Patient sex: M
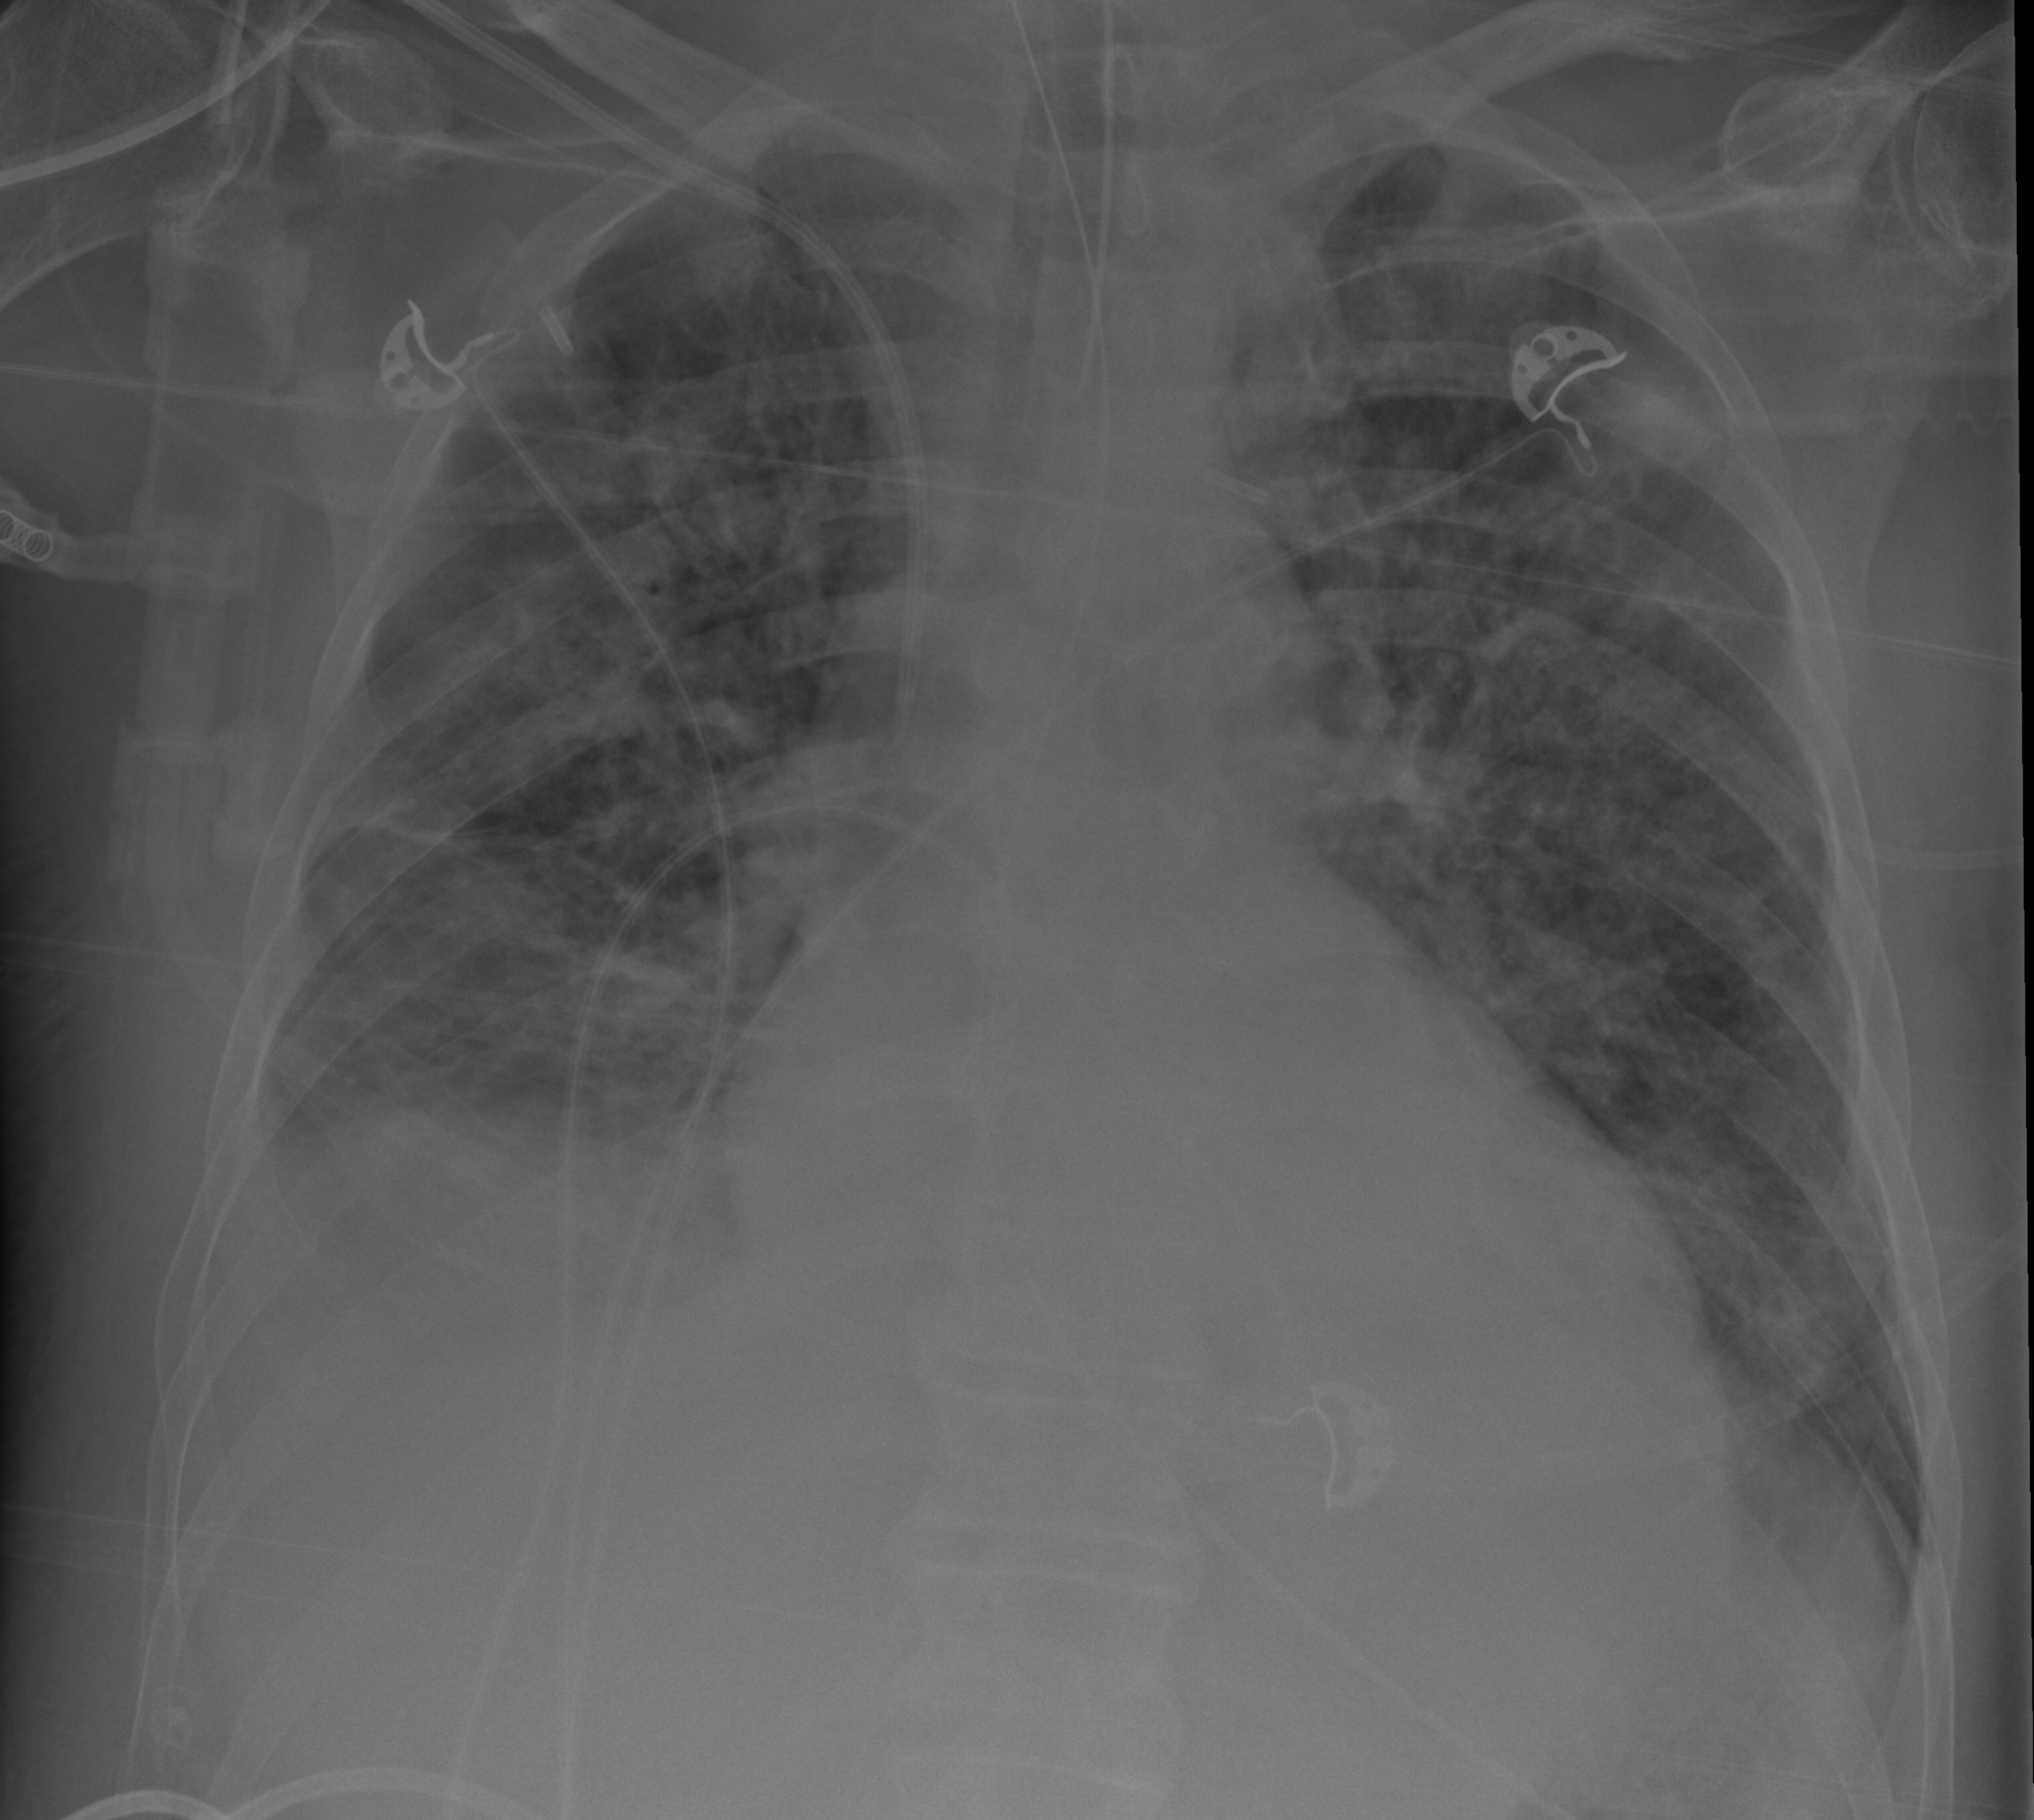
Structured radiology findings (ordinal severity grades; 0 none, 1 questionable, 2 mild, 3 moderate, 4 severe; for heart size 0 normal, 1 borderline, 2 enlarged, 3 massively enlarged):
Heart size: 2
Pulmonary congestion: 2
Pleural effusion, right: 2
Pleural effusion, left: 2
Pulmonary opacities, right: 3
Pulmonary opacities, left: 3
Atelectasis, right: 2
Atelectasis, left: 3